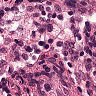
Metastatic tissue present: no